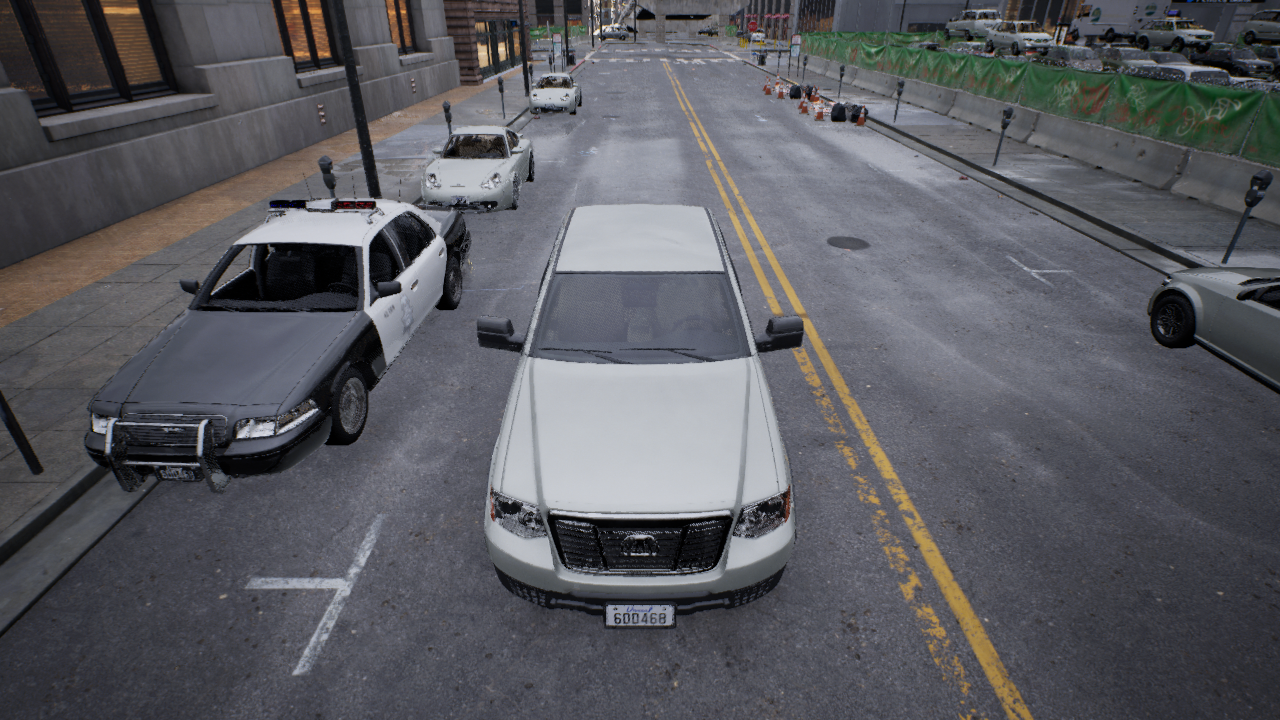
Venue: downtown
Lighting: clear day
Vehicle rig: pickup